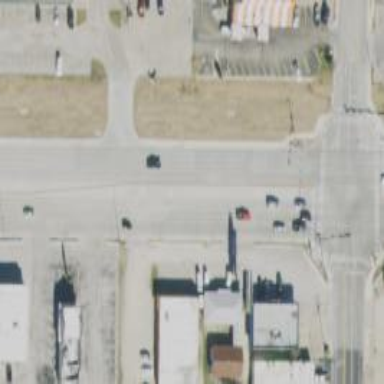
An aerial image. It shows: Unmarked crossing on the road.